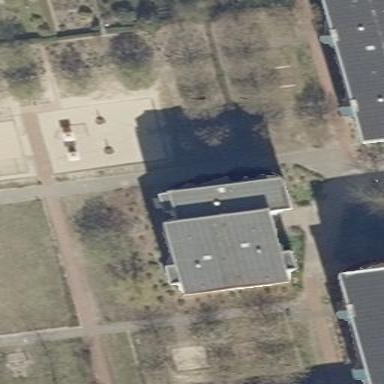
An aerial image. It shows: Building with apartments and flat roof.